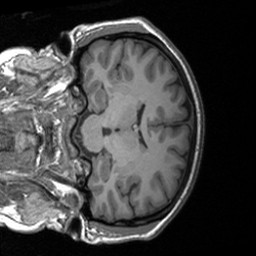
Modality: T1w
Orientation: coronal
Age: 24
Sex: female
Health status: healthy
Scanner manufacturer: siemens
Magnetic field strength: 3 T
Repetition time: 1.9 s
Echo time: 0.00226 s